Question: Hi I have a responsive Dropwdown menu:
'''
<div class="main-nav">
<ul id="menu-horizontalnav" class="menu">
<li <a> </a> </li>
<li <a> </a> </li>
<li <a> </a> </li>
</ul>
</div>
'''

The size of the 'main-nav' is smaller than the size if the 'ul'.
See the red box in the picture above. The .css parameter for the ul is
'''
.js .main-nav .menu {
position: absolute;
z-index: 1000;
top: 30px;
width: 100%;
}
'''
If somebody could help me get it to work that the width of the 2 elements aligns i would be very happy.
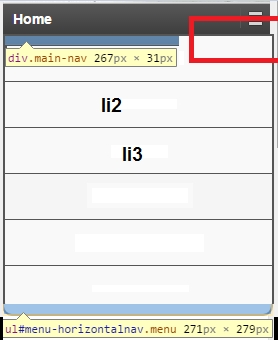
Answer: It looks 'width' is not including the 'border'
Add 'box-sizing:border-box' for the element on which 'border' is given it will fix it, which will give 'padding', 'border' from inside without extending the 'width'